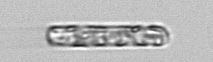
Label: Dactyliosolen_fragilissimus